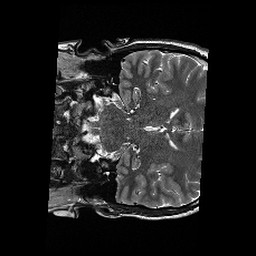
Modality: T2w
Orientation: coronal
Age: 29
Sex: male
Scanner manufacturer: siemens
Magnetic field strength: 3 T
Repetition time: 6.1 s
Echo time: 0.104 s